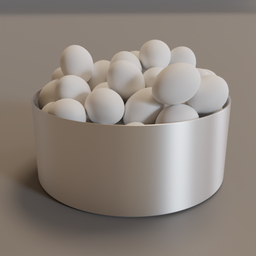
Label: nature